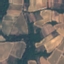
Land use / land cover class: PermanentCrop